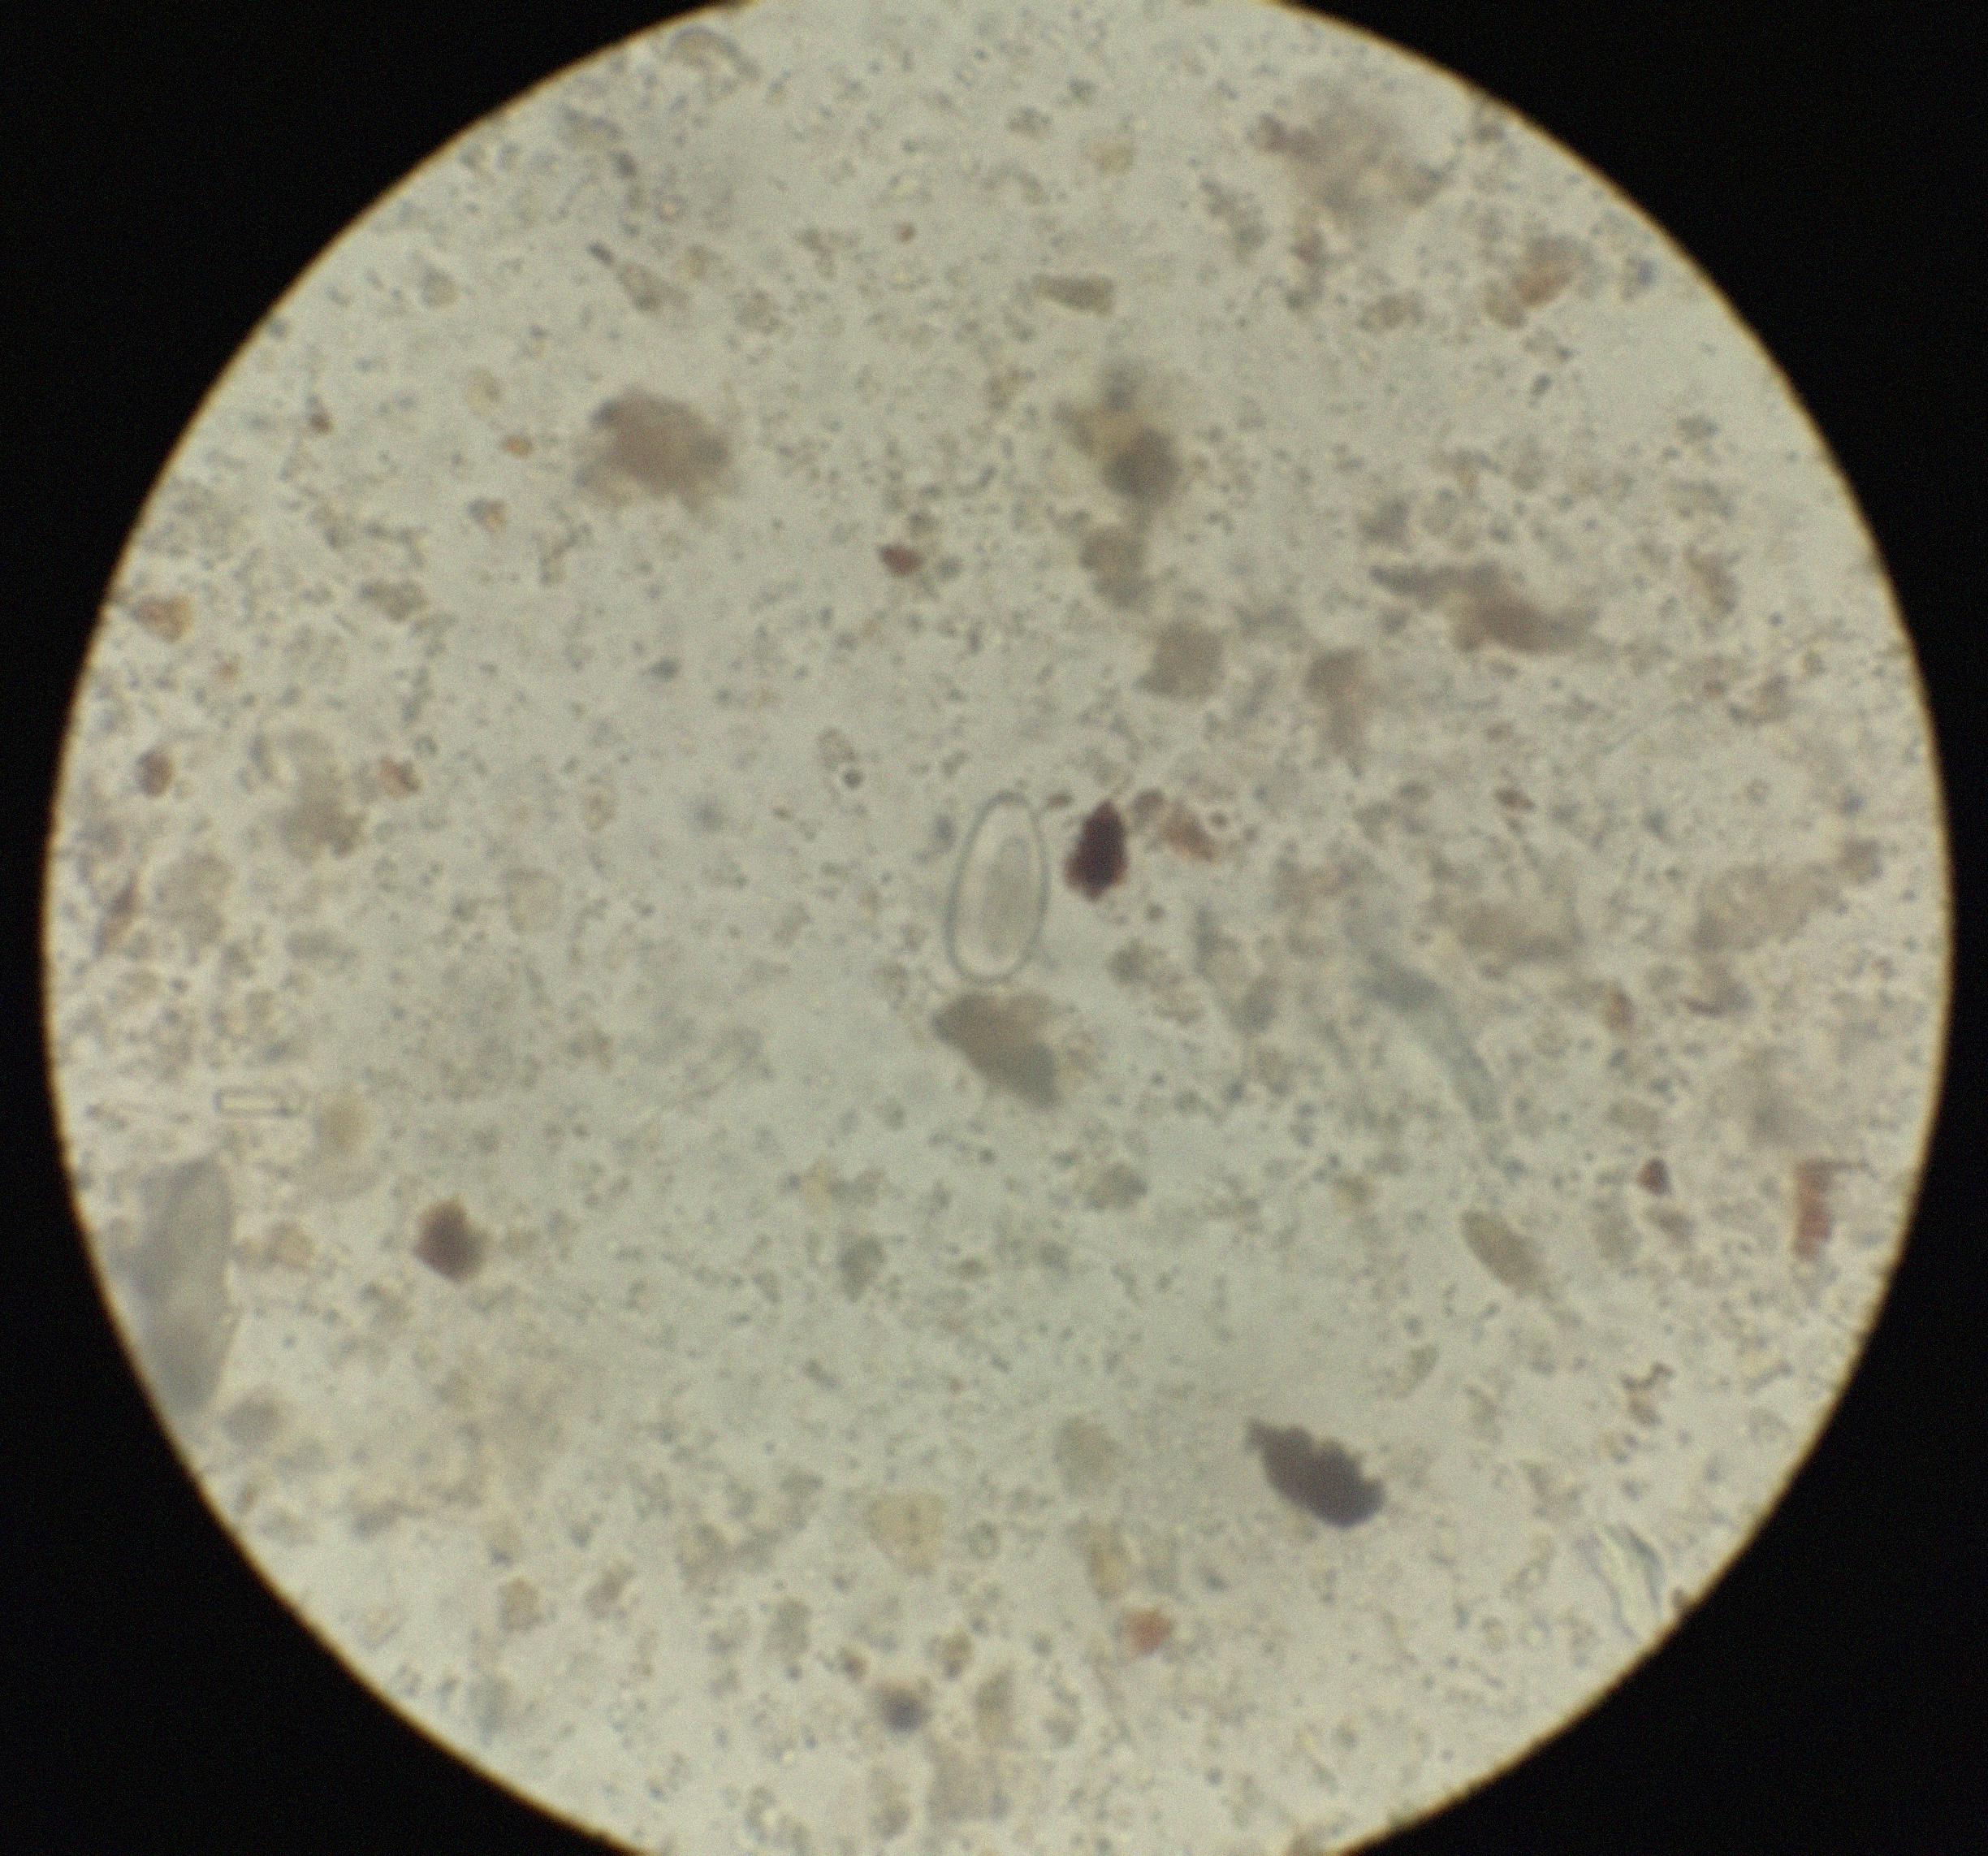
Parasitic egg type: Enterobius vermicularis